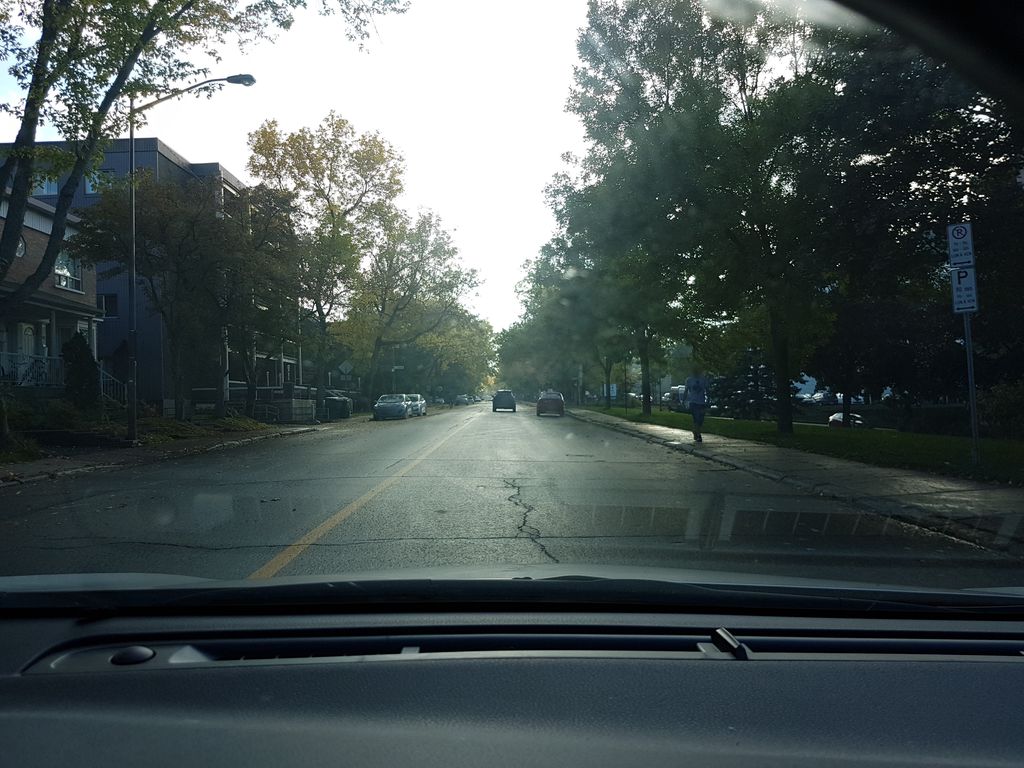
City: quebec_city